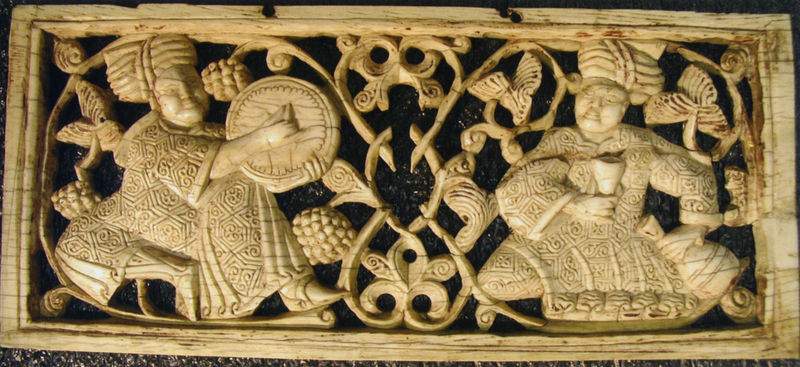
Titel: Elfenbeintafel, fatimidisch, aus Ägypten
Standort: Florenz
Institution: Museo Nazionale del Bargello
Schlagwörter: baum, blätter, hand, mann, weiß, gelb, menschen, sitzen, ausschnitt, blumen, getränk, glas, hüte, marmor, mund, männer, nase, schwarz, blüten, obst, beige, fest, muster, ornament, bart, flasche, gelage, gesichter, trinken, arm, augen, gesicht, rahmen, schale, stein, teller, ärmel, bild, hände, vögel, gewand, kelch, sitzend, stickerei, stoff, gewänder, blatt, musik, pflanzen, umrandung, früchte, krug, ranken, trauben, kopfbedeckung, relief, bein, zwei, risse, rand, figuren, wein, dick, detail, zwei männer, figurativ, floral, ornamente, verzierung, plastik, platte, foto, fotografie, becher, schild, gefäß, fuss, orient, orientalisch, rechteck, beeren, asien, loch, asiatisch, dunkler hintergrund, trommel, ranke, schnitzerei, oranmente, china, fries, arabisch, sandale, gesims, weintrauben, glocke, gezweig, rechteckig, palmen, fröhlich, geldbeutel, pokal, traube, weintraube, rebe, reben, filigran, sitzbank, indien, turban, islam, durchbrochen, arabesken, ritual, geschnitzt, schnitzwerk, turbane, elfenbein, maßwerk, tambourin, tamburin, schneidersitz, schnitzkunst, trommeln, elfenbeinschnitzerei, graviert, mongolei, schnitzarbeit, eingeritzt, jade, inka, maya, gong, elfenbeinfarben, skulptir, jugensstil, orientt, schnabelschuh, spitze schuhe, trinkgefäße, truban, lochung, mogul, kelc, schnitzrei, moghul, urmfries